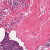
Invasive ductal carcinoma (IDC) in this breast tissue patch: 0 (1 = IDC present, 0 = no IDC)